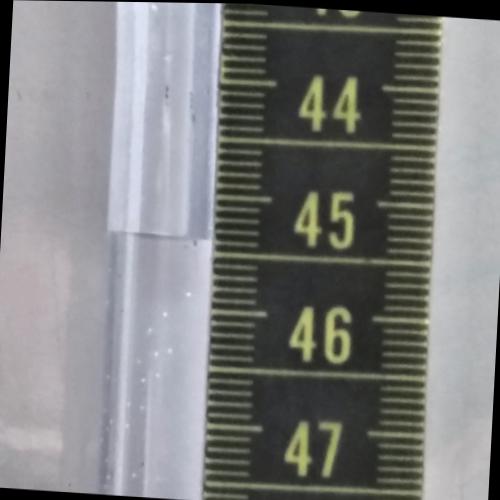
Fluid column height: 45.4 cm